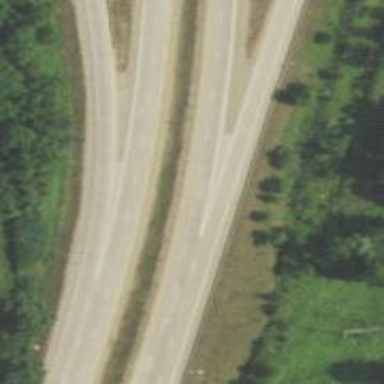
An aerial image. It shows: Motorway junction.